Brain MRI, t1w sequence, axial 2D slice.
Patient: age 34, sex F, weight 95 kg, height 1.95 m
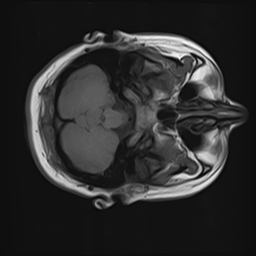